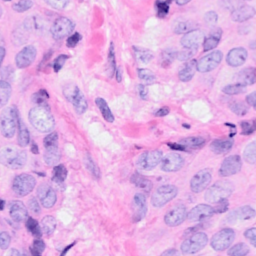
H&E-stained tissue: Breast